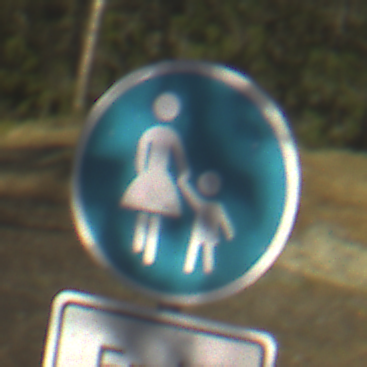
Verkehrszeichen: Gehweg
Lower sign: HinweisDurchVerbaleAngabe2
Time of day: MorningAfternoon
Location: Outdoor (Nature)
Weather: Clear
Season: Winter
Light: Natural